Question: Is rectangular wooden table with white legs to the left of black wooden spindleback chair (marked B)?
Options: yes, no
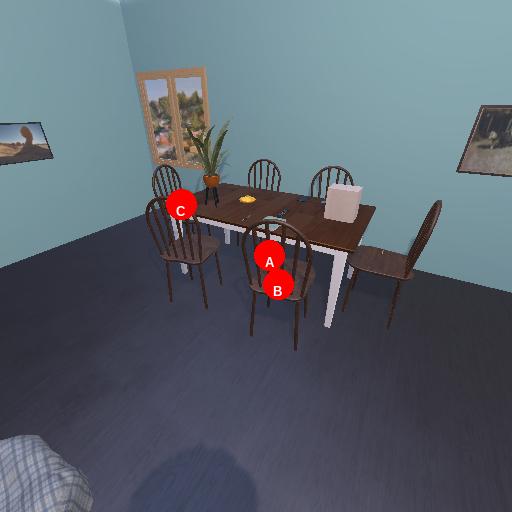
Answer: yes